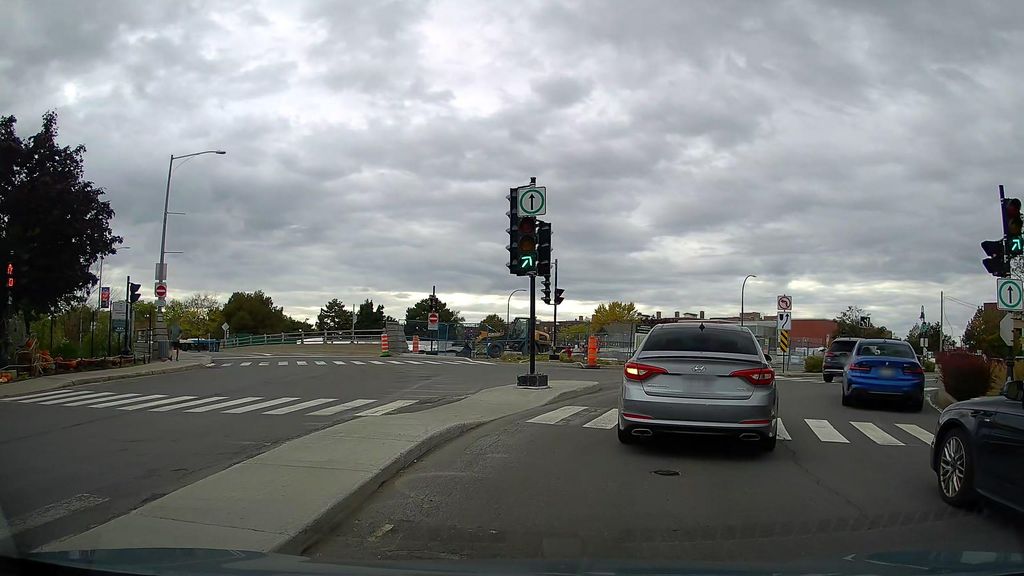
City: montreal